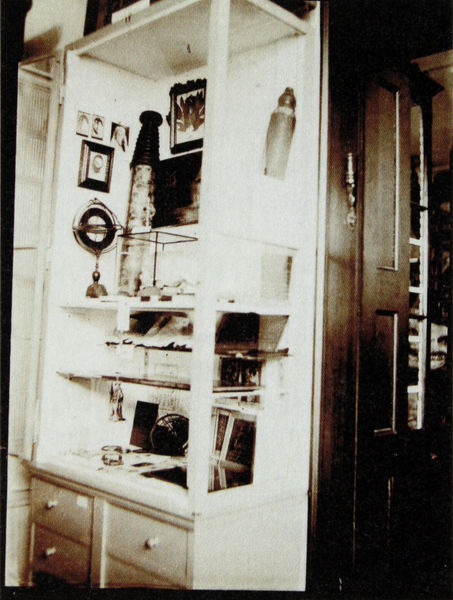
Titel: Aufnahme der Spiritismus-Vitrine in Max' Sammlung
Standort: Nürnberg
Institution: Germanisches Nationalmuseum
Schlagwörter: schatten, weiß, ausschnitt, braun, glas, holz, licht, raum, tür, zimmer, regal, rahmen, möbel, henkel, bilder, bilderrahmen, schrank, ecke, detail, knöpfe, foto, fotografie, photographie, schwarzweiß, vitrine, würfel, kasten, photo, griffe, schubladen, utensilien, schläger, globus, lackiert, aufnahme, regalböden, schubläden, gegenstände, schnappschuss